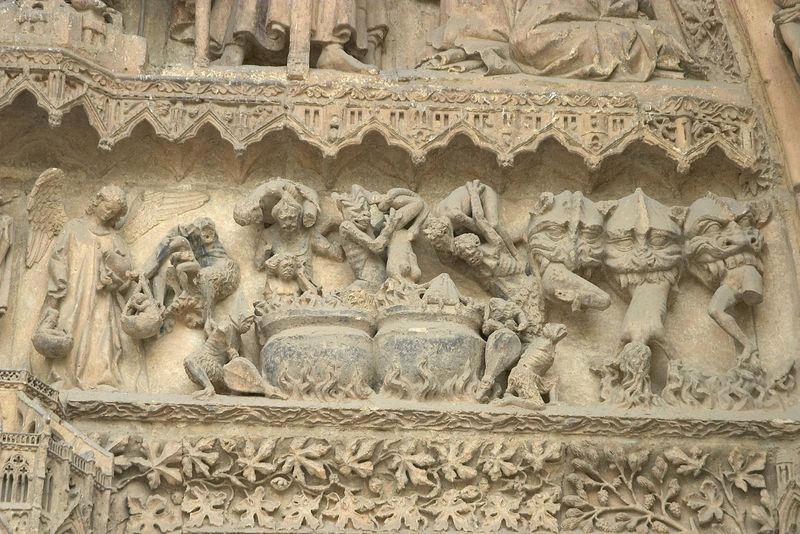
Titel: Hauptportal der Kathedrale von León
Künstler: Meister Enrique
Standort: Léon, Kathedrale (EU - E)
Schlagwörter: blätter, feuer, flügel, fuß, nackt, menschen, fenster, marmor, gebäude, tiere, leute, wand, stein, kirche, haare, engel, früchte, ranken, relief, topf, füße, bogen, enge, treppe, detail, aufgang, töpfe, statuen, gotisch, hölle, jüngstes gericht, baldachin, reigen, schrein, kochtopf, dämonen, bildhauer, kalkstein, endzeit, kesse, portalfiguren